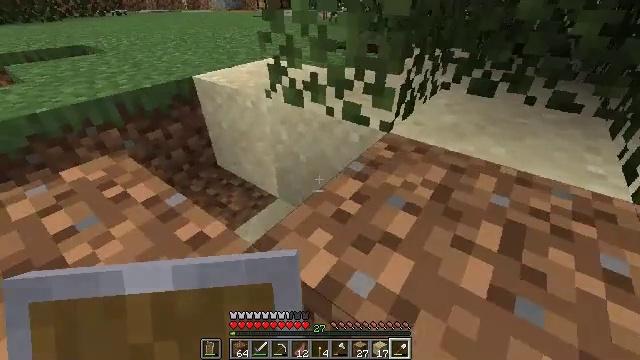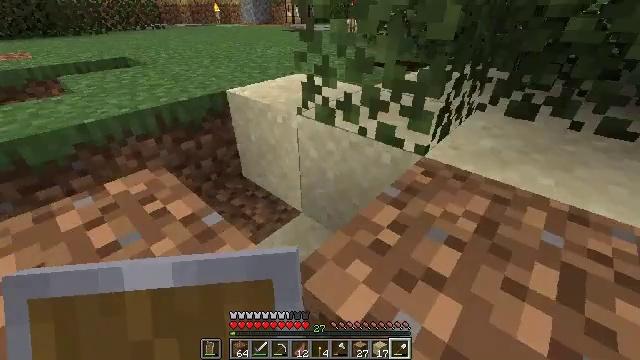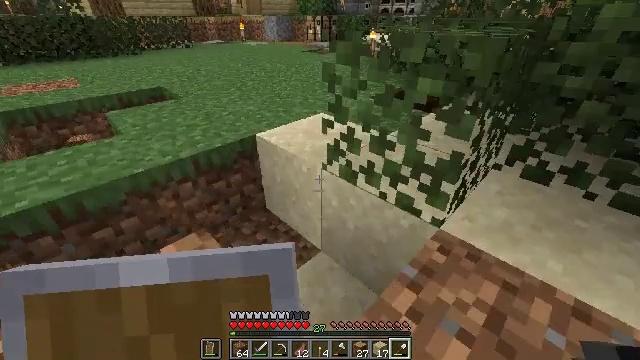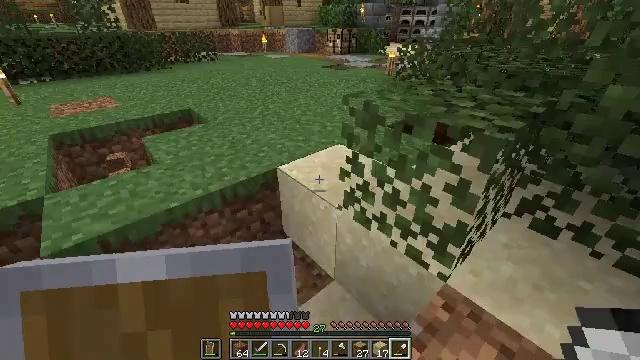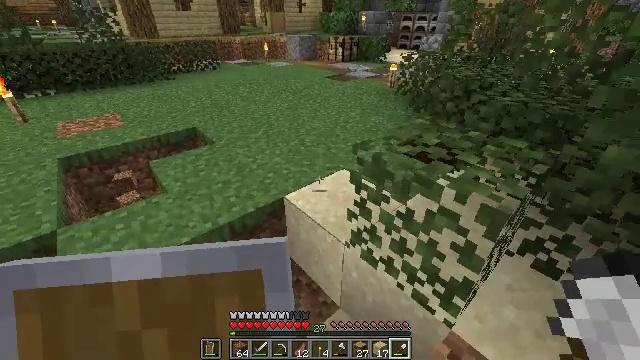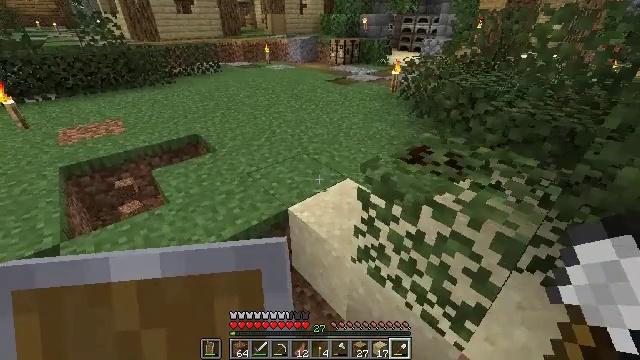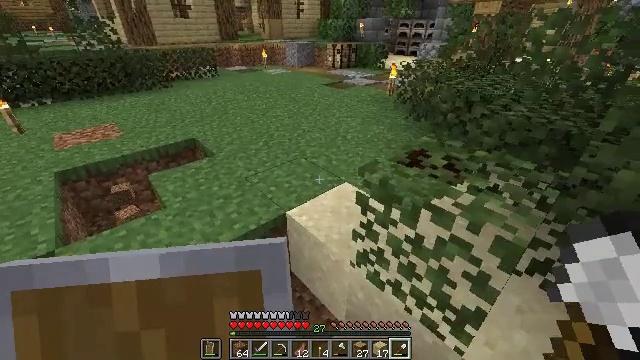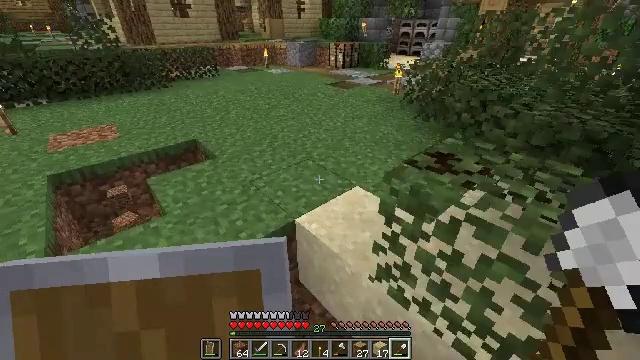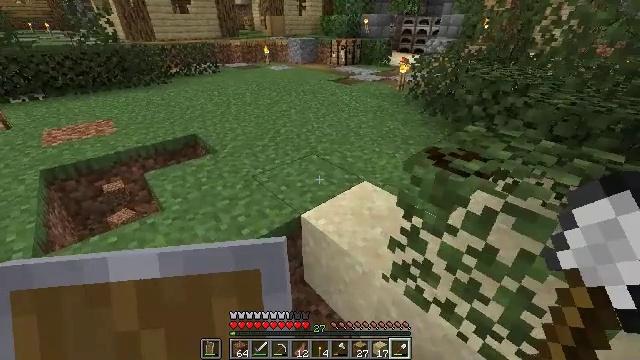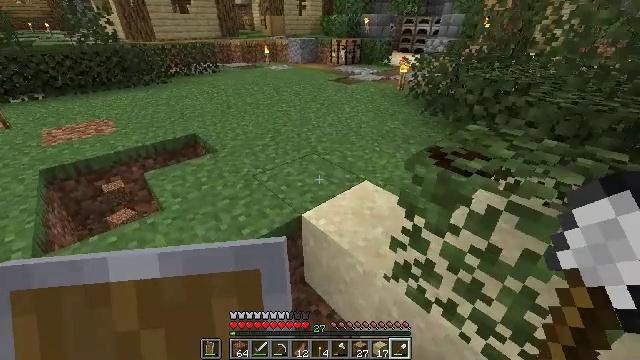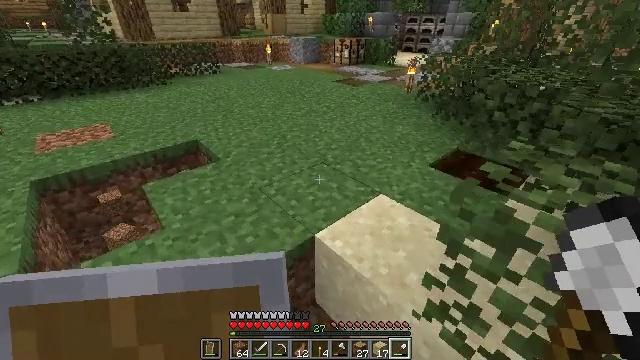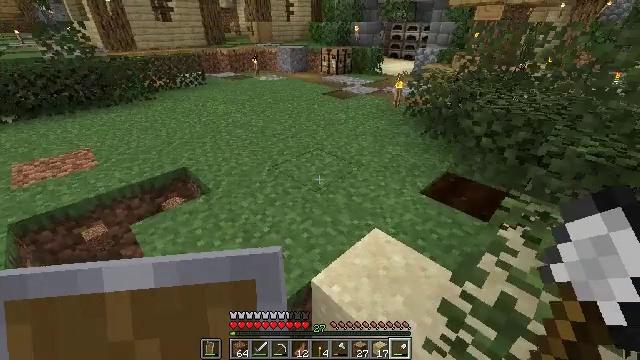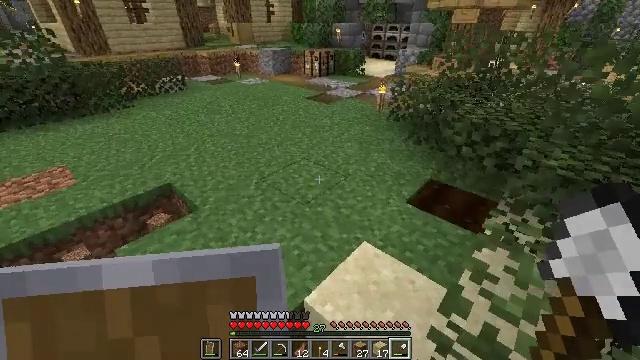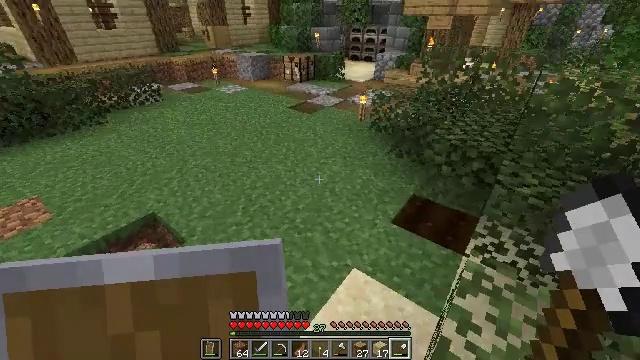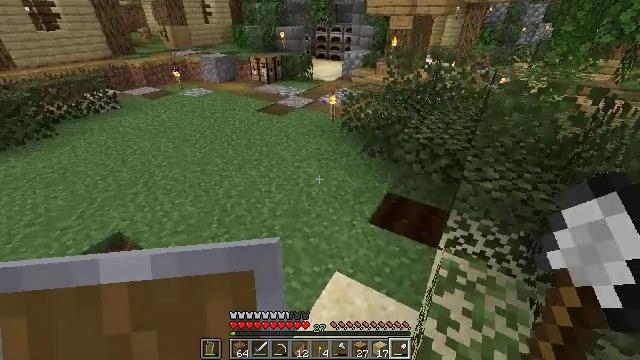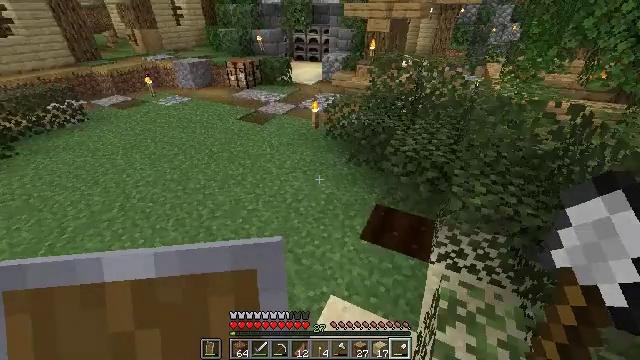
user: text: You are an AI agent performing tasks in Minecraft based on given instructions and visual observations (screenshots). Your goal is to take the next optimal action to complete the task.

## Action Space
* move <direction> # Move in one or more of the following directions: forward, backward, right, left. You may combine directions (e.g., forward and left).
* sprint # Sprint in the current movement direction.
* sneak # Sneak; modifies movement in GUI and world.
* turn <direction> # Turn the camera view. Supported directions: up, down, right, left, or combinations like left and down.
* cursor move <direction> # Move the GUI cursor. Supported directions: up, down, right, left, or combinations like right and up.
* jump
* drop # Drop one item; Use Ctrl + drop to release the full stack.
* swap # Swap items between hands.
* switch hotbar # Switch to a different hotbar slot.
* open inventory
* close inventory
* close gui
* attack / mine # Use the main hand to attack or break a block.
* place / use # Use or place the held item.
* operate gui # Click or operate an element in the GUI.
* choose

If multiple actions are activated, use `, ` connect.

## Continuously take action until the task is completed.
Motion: motion action
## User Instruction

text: Break the farmland to revert it to dirt.
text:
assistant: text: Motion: move forward, turn left and up, jump
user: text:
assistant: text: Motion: move forward, turn left and up, jump
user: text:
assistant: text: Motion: move forward, turn left, jump
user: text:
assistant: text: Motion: move forward, jump
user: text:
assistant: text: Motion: move forward and move left, jump
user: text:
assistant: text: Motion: move forward and move left
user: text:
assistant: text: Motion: move forward and move left
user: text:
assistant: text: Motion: move forward and move left
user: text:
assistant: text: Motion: move forward and move left
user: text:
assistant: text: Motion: move forward
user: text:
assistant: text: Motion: move forward, turn right, jump
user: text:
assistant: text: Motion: move forward, turn right, jump
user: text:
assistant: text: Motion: move forward, turn right, jump
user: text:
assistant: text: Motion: move forward, turn right
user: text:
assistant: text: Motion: move forward, turn right
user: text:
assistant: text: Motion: move forward, turn right and down
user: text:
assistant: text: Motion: move forward, turn right and down
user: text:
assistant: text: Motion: move forward, turn right and down
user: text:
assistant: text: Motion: move forward, turn right and down
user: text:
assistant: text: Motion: move forward, turn right
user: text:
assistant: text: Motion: move forward
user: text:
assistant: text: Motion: move forward
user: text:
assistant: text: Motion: move forward, turn right
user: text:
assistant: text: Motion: move forward, turn right, attack / mine
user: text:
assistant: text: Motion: turn right, attack / mine
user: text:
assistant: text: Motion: attack / mine
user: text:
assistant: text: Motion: attack / mine
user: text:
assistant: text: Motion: attack / mine
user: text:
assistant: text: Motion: attack / mine
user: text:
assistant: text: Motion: turn down, attack / mine